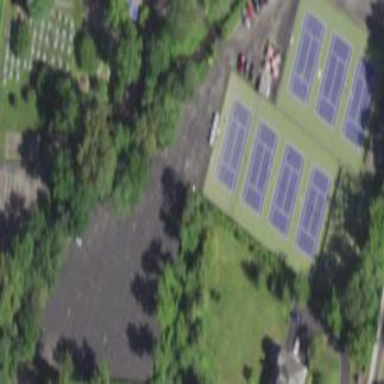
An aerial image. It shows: Tennis court in leisure pitch.